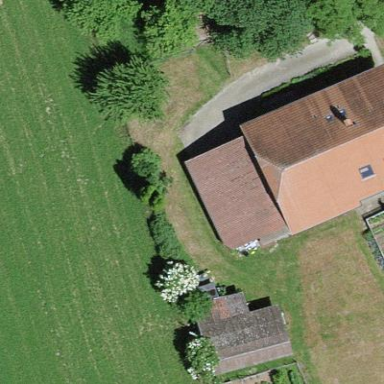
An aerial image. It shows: Farm building.